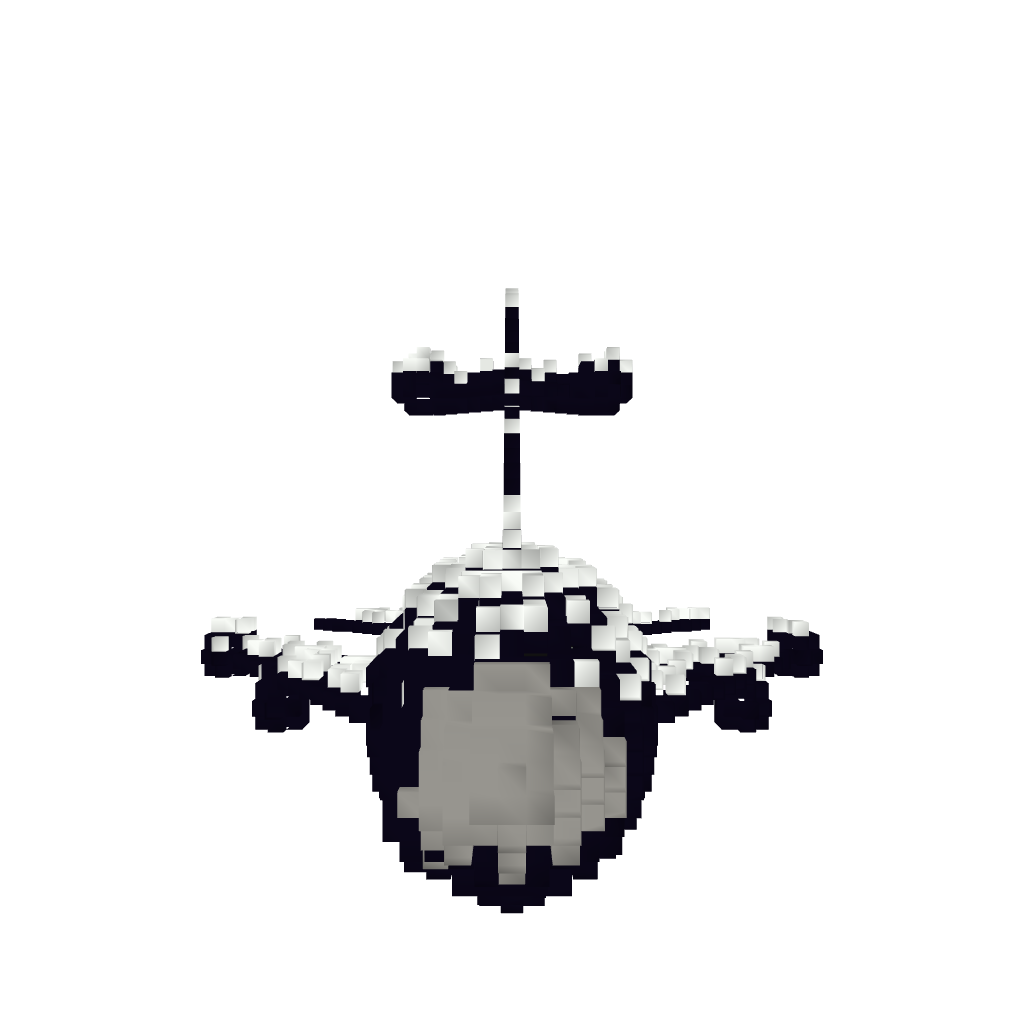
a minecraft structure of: The shark functioning war airship